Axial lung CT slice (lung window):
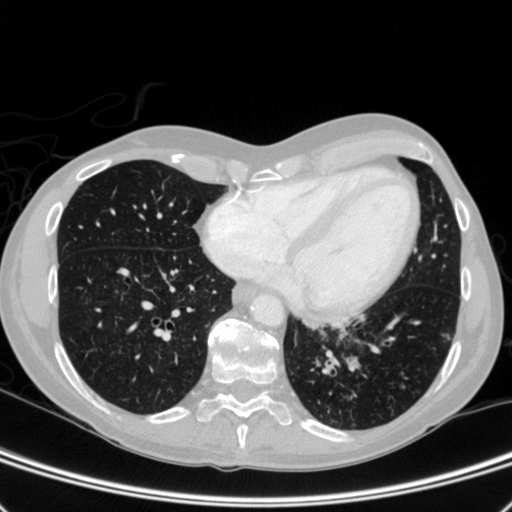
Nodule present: no